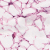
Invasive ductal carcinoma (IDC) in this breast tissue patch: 0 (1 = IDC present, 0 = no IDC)